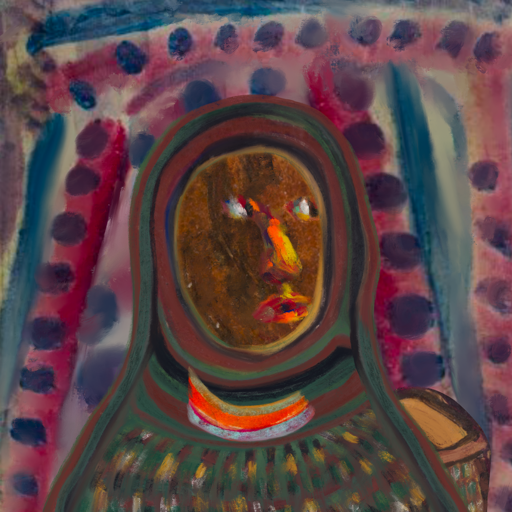
Background: HillGirl, Head And Neck Side: Mosgoul, Face Side: An_Impression, Bust: After_Raid, Hair Side: Blank, Head Accessory: After_Raid_Scarf, Second Necklace: Blank, Necklace: Sisters, Baby: Blank